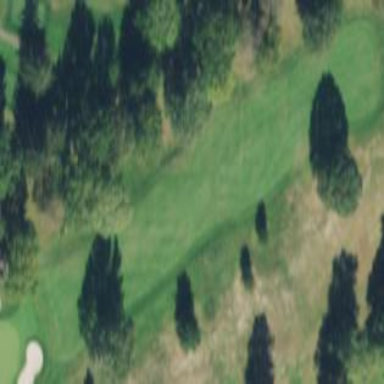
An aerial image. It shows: Golf fairway surrounded by grass.